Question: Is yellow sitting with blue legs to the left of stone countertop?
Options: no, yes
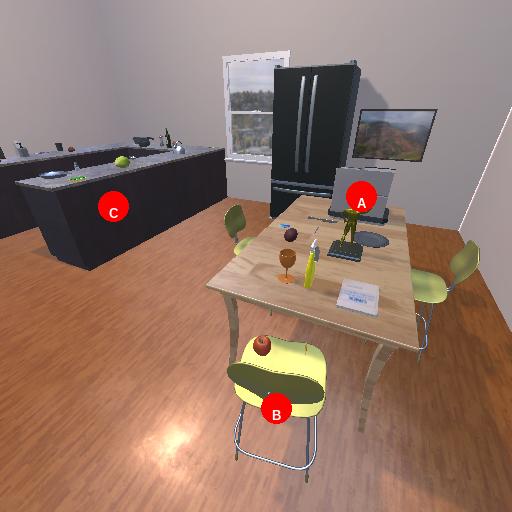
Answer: no